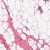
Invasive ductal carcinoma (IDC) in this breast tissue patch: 0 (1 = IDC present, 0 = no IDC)